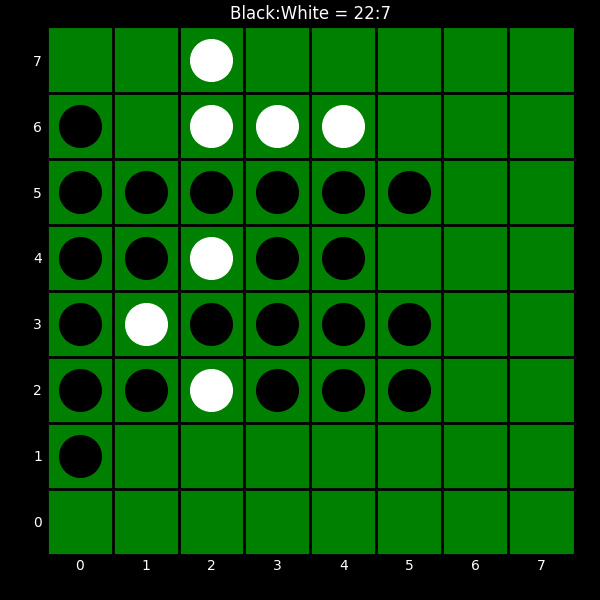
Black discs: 22
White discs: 7